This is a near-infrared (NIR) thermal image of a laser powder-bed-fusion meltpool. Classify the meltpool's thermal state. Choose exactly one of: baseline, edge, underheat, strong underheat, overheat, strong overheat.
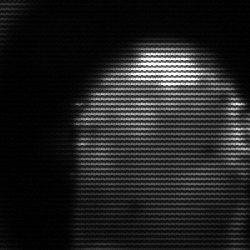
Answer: baseline